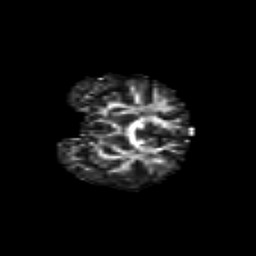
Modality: FA
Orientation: coronal
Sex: female
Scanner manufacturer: siemens
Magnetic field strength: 3 T
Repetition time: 5 s
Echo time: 0.071 s